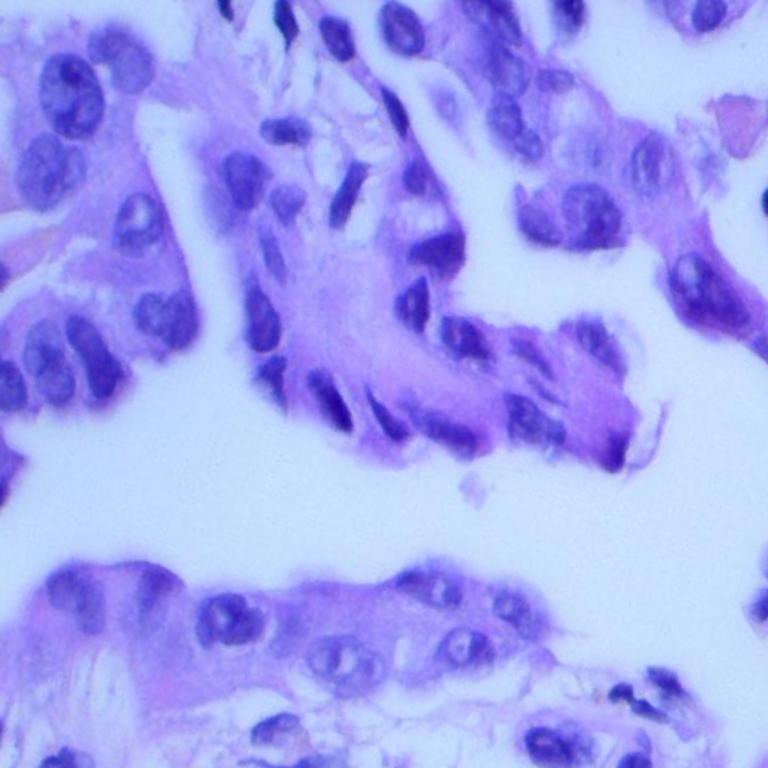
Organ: lung
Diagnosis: adenocarcinomas